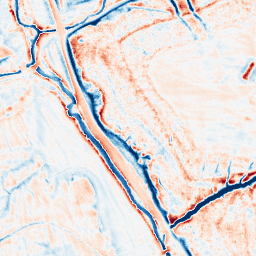
Category: edge_preserving
Decomposition family: guided
Decomposition parameters: radius: 4
eps: 0.01
Upsampling method: sinc_hamming
Upsampling parameters: scale: 4
kernel_size: 16
Upsampling scale: 4